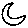
Label: moon